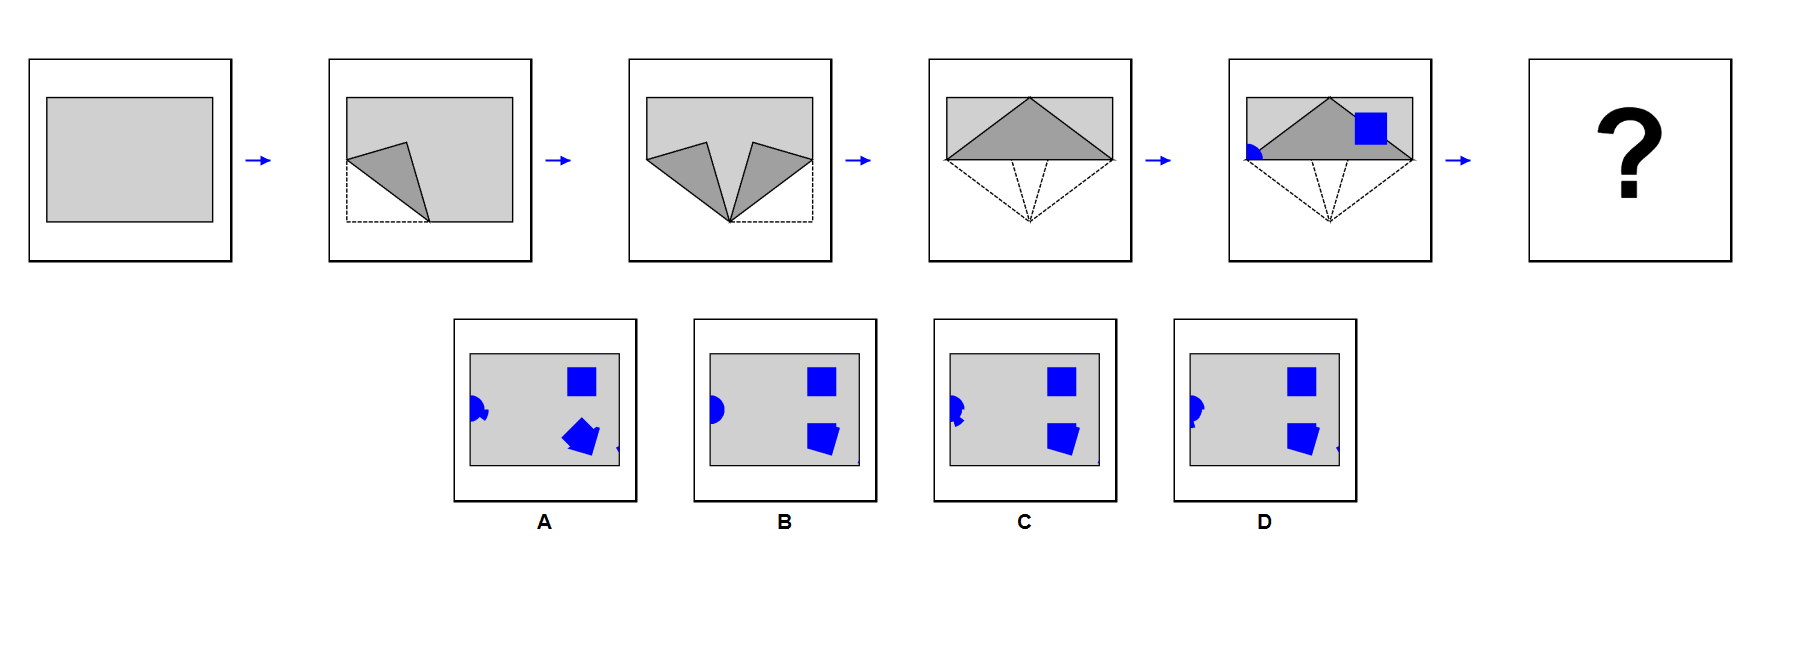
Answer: B